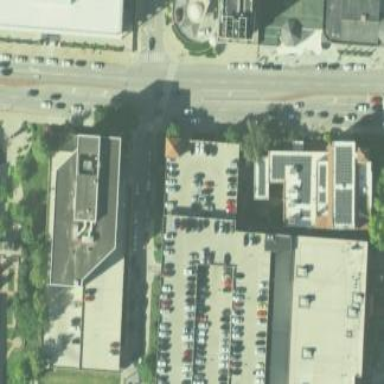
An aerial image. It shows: Multi-storey parking building.